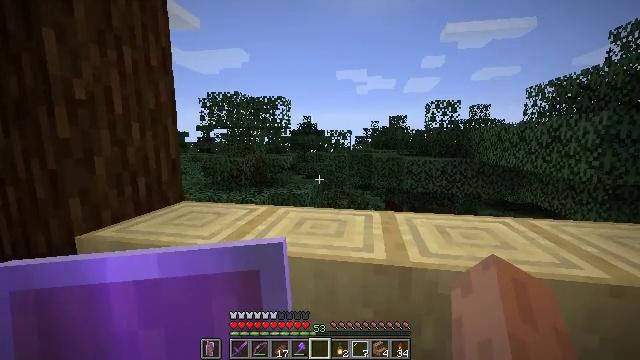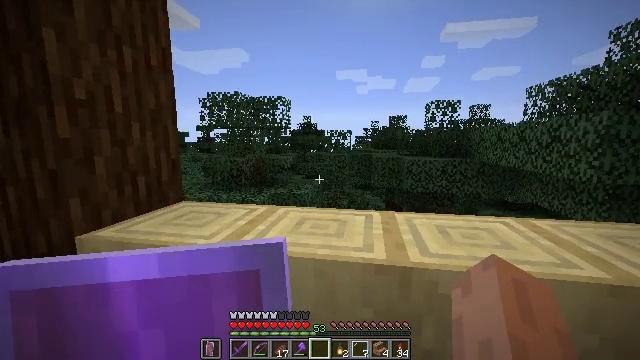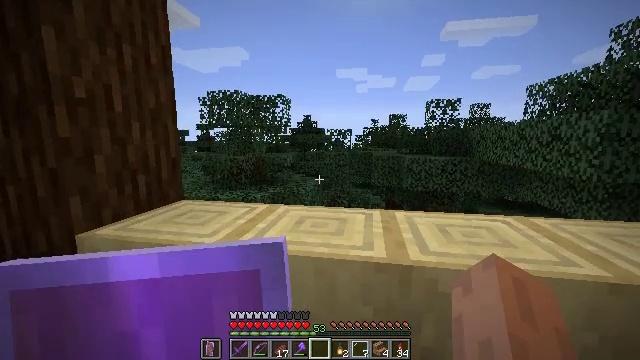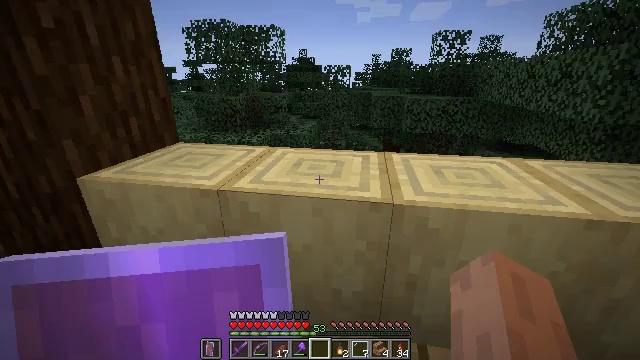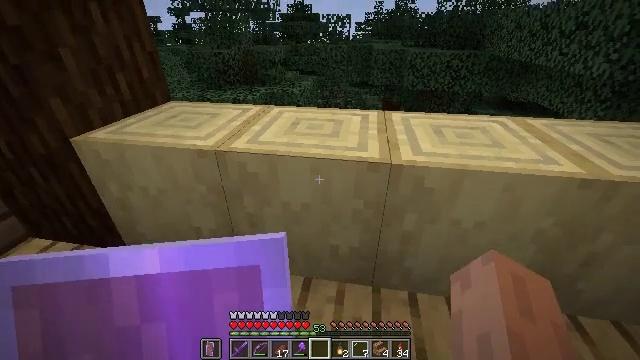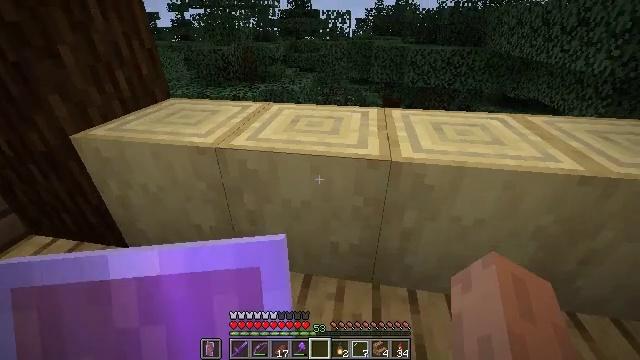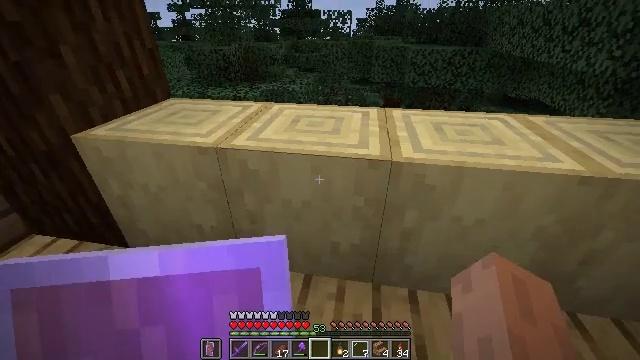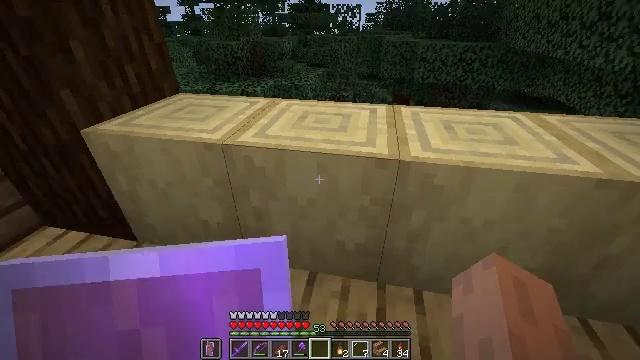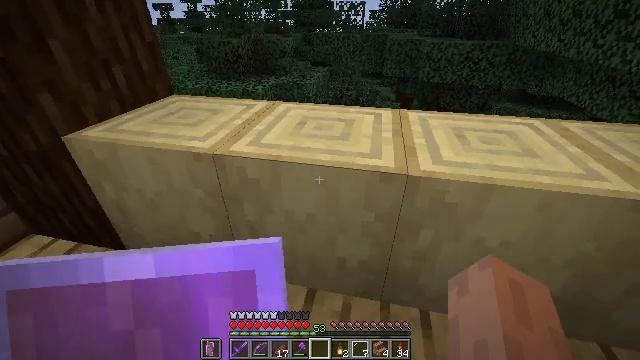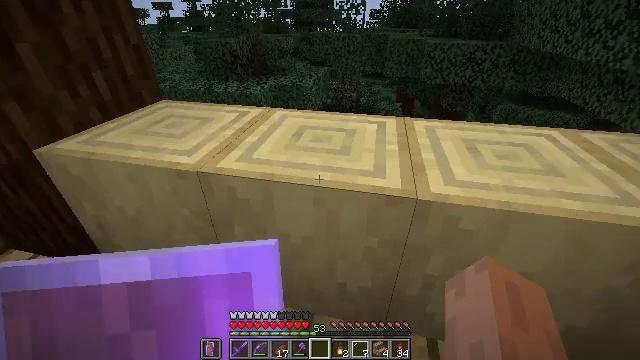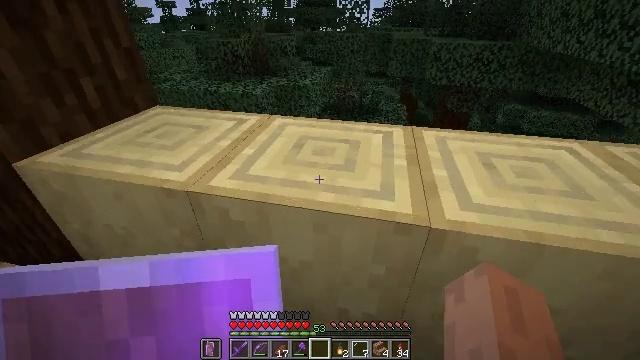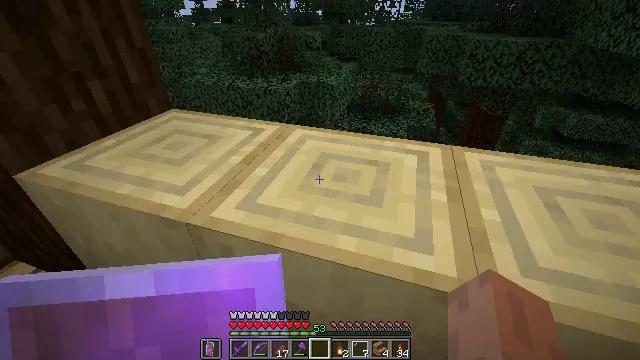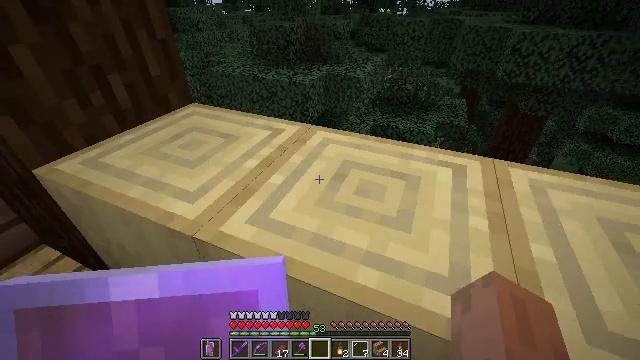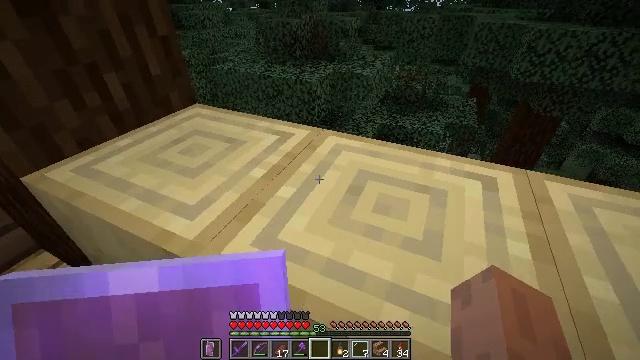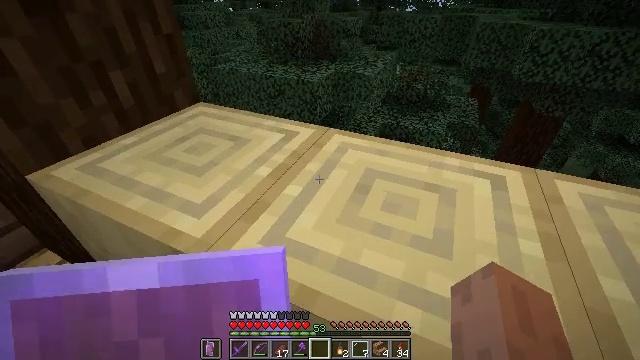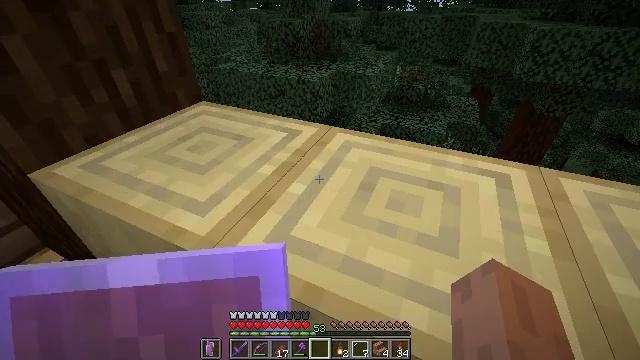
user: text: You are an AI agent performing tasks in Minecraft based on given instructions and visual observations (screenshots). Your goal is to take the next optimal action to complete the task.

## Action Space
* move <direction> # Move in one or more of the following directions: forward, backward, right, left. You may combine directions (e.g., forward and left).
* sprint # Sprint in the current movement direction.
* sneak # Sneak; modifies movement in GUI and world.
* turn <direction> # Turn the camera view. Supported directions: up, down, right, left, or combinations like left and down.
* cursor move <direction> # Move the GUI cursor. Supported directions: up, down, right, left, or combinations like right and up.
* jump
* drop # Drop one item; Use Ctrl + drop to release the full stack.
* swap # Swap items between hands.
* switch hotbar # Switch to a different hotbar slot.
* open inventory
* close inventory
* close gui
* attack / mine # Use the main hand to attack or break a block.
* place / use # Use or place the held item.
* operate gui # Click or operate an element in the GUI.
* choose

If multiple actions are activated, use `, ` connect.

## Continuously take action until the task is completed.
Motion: motion action
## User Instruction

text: Collect the stripped birch log by attacking it.
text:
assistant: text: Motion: no_op
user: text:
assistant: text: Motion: no_op
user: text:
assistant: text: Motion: turn down
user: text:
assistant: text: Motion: turn down
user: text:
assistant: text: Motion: no_op
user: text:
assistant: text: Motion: no_op
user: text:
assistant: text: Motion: move forward, turn left
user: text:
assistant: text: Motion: move forward
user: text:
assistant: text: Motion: move forward
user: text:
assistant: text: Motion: move forward
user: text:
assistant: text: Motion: move forward, turn left and down
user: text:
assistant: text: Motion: move forward, turn left and down
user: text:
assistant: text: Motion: turn left
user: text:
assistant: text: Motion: no_op
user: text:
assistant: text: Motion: no_op
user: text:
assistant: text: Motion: no_op
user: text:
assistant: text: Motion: no_op
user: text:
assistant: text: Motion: no_op
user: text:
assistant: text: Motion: no_op
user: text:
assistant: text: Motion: no_op
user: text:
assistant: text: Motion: no_op
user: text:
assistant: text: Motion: no_op
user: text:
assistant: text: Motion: no_op
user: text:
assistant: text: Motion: no_op
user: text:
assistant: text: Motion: no_op
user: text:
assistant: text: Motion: no_op
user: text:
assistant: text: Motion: no_op
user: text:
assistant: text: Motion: no_op
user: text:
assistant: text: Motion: no_op
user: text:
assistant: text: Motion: no_op